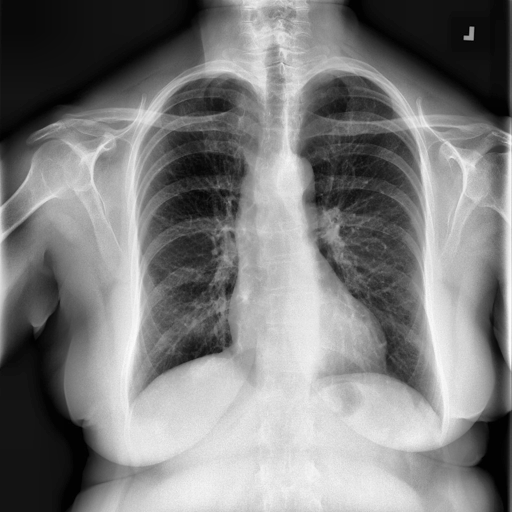
Finding: NORMAL